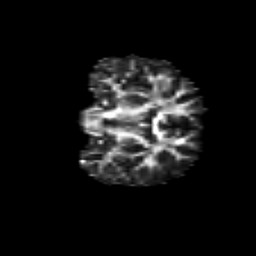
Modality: FA
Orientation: coronal
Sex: female
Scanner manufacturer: siemens
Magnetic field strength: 3 T
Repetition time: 5 s
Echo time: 0.071 s